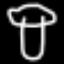
Label: mushroom